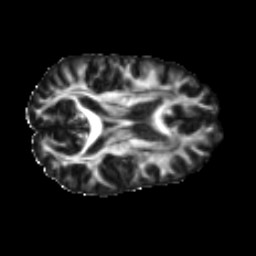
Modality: FA
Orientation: axial
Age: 35
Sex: male
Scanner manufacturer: ge
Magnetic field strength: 3 T
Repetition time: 7.8 s
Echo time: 0.0606 s